Question: I am developing an application with the following structure:
'''
|--------------------- header -------------------|
| |
|-----sidebar-----|-----------Main View----------|
| | |
| constraints | list of topics |
| | |
| | |
| | |
|_________________________________________________
'''

Constraint selections are made in the sidebar which effect the list of topics are shown in the Main View Area.
Now this all works fine however i have come to the stage where my app is becoming more complex.
In certain cases I want to replace what is in the completely and not show a list of topics but show the topic itself (render another template e.g views/topic.html) but i still want to keep the sidebar and not reload it. And then be able to return back to the list of topics.
This new topic view within Main View will also need to use a another controller as-well as the controller for the sidebar which is currently 'resultsController'.
Currently i use ng-route and the following structure:
'''
$routeProvider.when('/', { templateUrl: 'views/results.html' });
<ng-view></ng-view>
// views/results.html
//------------------------------------------------------
<div data-ng-controller="resultsController">
<div ng-include src="'views/header.html'"></div>
<div ng-include src="'views/sidebar.html'"></div>
<div id="Main View">
<div ng-repeat="topic in topics"></div>
</div>
</div>
'''
(i have looked ui-router would this be the way to go? if so how would i structure my routes/view/controllers?)
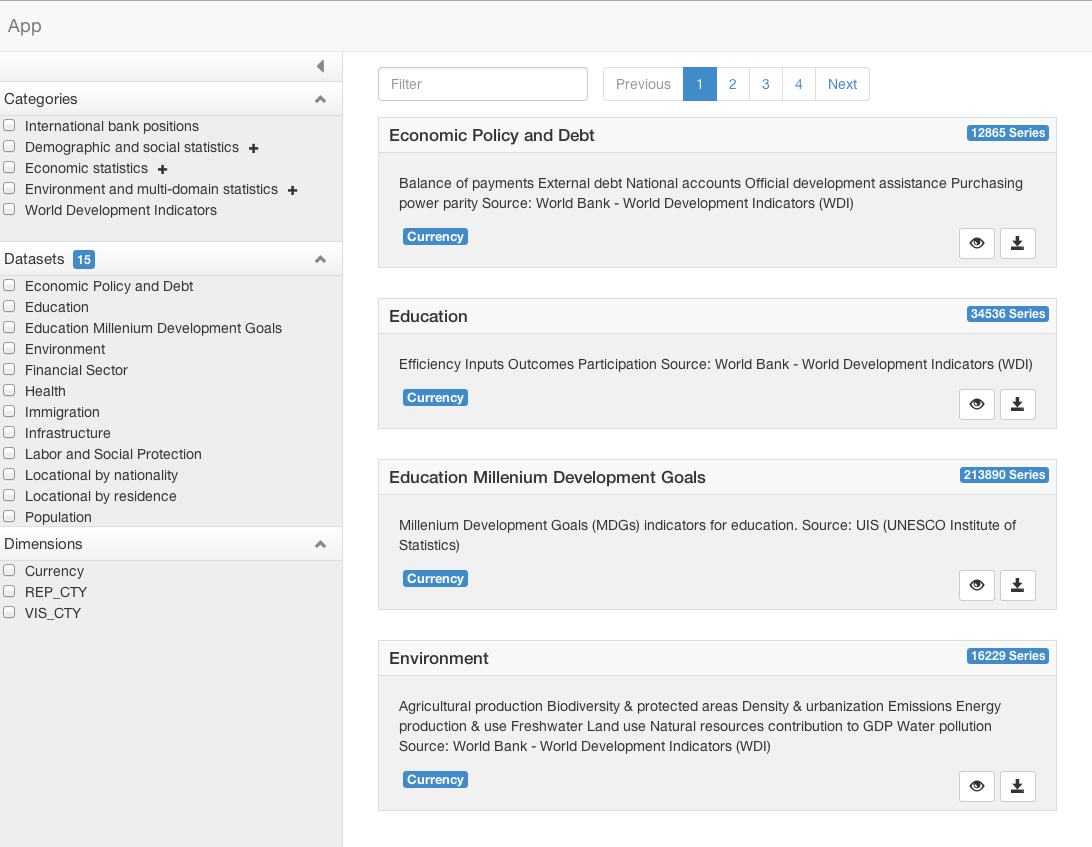
Answer: UI-Router can handle this in two ways, nested views and named views:
<URL>
In this example, the views nest, starting from top, with side nested in top, then list and item nested in side.
'''
$stateProvider.state('top', {
url: "",
templateUrl: "header.html",
controller: 'topCtrl'
})
.state('top.side', {
url: '/app',
templateUrl: "side.html",
controller: 'filterCtrl'
})
.state('top.side.list', {
url: "/items?query",
templateUrl: "items.html",
controller: 'listCtrl'
})
.state('top.side.item', {
url: "/:id",
templateUrl: "item.html",
controller: 'itemCtrl'
});
'''
Another way is to define named placeholders for the views, then plug them in with view definitions on the state states. These are called "multiple named views".
<URL>
The placeholders are named ui-views:
'''
<body ng-app="nested">
<div id="header" ui-view="header"></div>
<div id="side" ui-view="side"></div>
<div id="content" ui-view="content"></div>
</body>
'''
Those placeholders get filled in with views from the state definitions:
'''
.state('top', {
url: "",
views: {
header: { templateUrl: "header.html" },
}
})
.state('top.list', {
url: "/items?query",
views: {
"side@": { templateUrl: "side.html", controller: 'filterCtrl' },
"content@": { templateUrl: "items.html", controller: 'listCtrl' }
}
})
.state('top.item', {
url: "/:id",
views: {
"side@": { templateUrl: "side.html", controller: 'filterCtrl' },
"content@": { templateUrl: "item.html", controller: 'itemCtrl' }
}
});
'''
The "side@" naming convention means plug into the ui-view named "side" which exists at the "" (root/empty string) state. This is used so you can define additional named subviews inside your other templates, then plug into those named ui-views using something like "details@top.item".